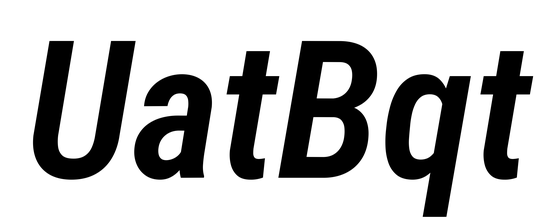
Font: Roboto-Italic_Condensed_SemiBold_Italic